Question:
I have more than 2 strings one is email and one is group, if both are valid then I should execute push to server(). I am comparing the string to find whether it is email or string, that is done before the for()loop.
In this logic I want to run the sendto push server code only when both the conditions are succesful, The input will be both email and group. If email is correct and if group is correct only then the send to push server should be executed. If any one is wrong it should not be executed. I can run the send to push server only I cant do it once for email and once for group thats why I have it after executing both email and group. If there is any error in any one group or email then I should not execute the send to push server I have to skip it. how can I do that
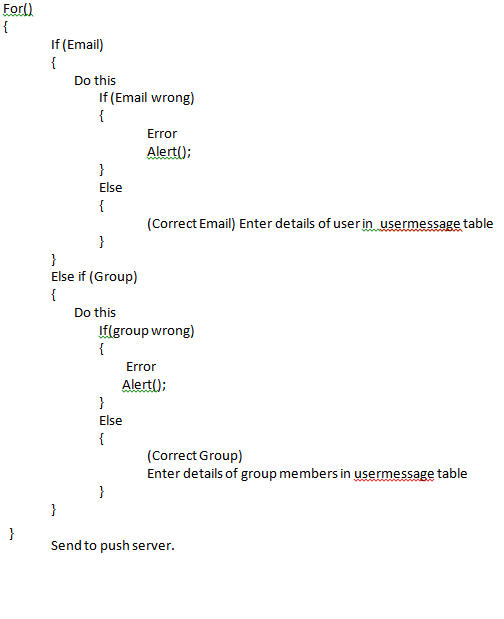
Answer: '''
for()
{
if(!email)
{
Alert();
}
else
{
EnterUserDetailsInTable();
}
if(!group)
{
Alert();
}
else
{
EnterGroupDetailsInTable();
}
if(email && group)
{
PushToServer();
}
}
'''